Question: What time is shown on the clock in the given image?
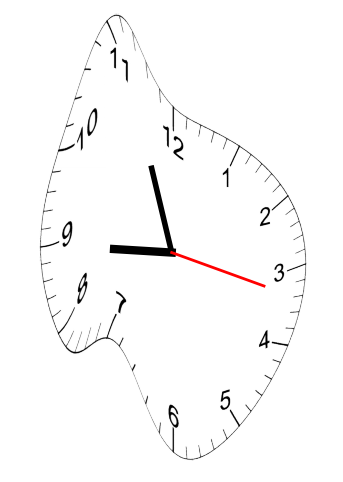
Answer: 08:56:17